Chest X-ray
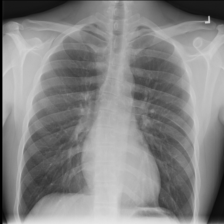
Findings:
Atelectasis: negative
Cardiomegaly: negative
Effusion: negative
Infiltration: negative
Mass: negative
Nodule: negative
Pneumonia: negative
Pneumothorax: negative
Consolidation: negative
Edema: negative
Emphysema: negative
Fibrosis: negative
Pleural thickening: negative
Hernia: negative